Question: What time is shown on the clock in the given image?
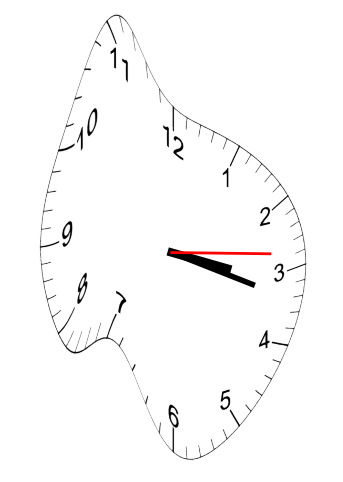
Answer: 03:17:14